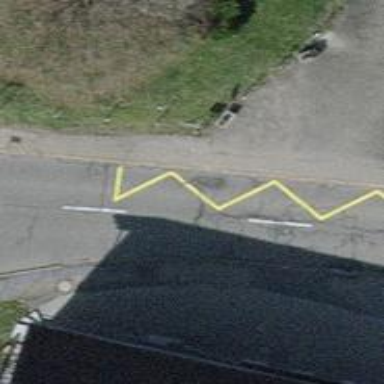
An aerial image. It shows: Bus stop equipped with public transport stop position.